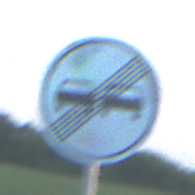
Verkehrszeichen: EndeUeberholverbot
Umgebung: Outdoor, Nature
Tageszeit: SunriseSunset
Wetter: PartlyCloudy
Licht: Natural
Jahreszeit: NotSpecified
Kontrast: MediumContrast